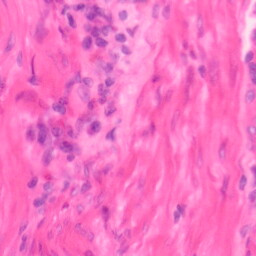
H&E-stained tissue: Colon